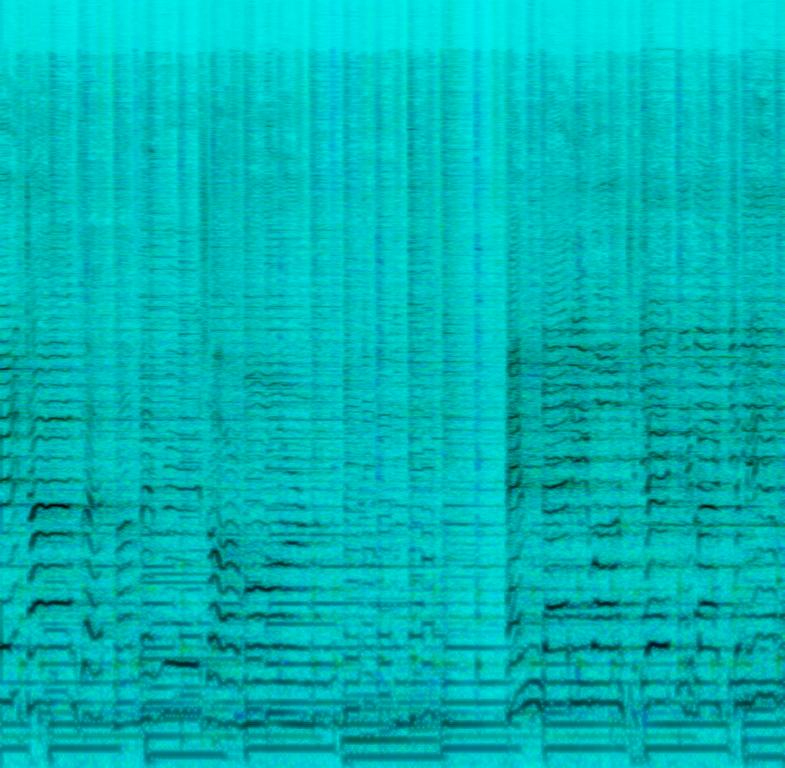
This is a bluegrass music piece. Two male vocals are singing melodically in the lead. The tune is played by a rich chordophone background composed of the fiddle, the mandolin and the acoustic guitar. The atmosphere of the piece is joyful and nostalgic. It has a steady tempo. The piece could be used in the soundtrack of a movie or a TV series taking place in rural USA, especially in the scenes where there is some sense of yearning. It could be playing in the background at an American diner or a bar.